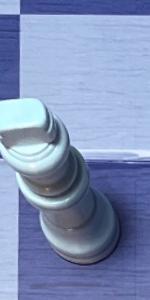
Label: King_White